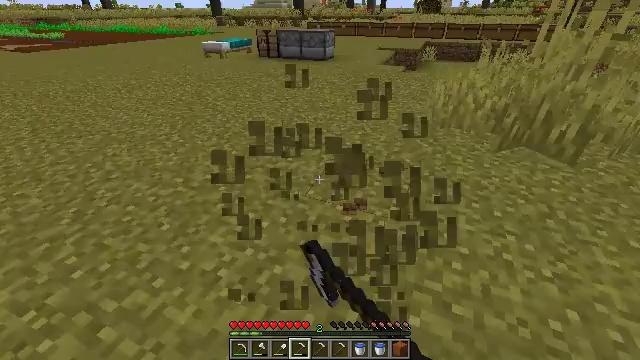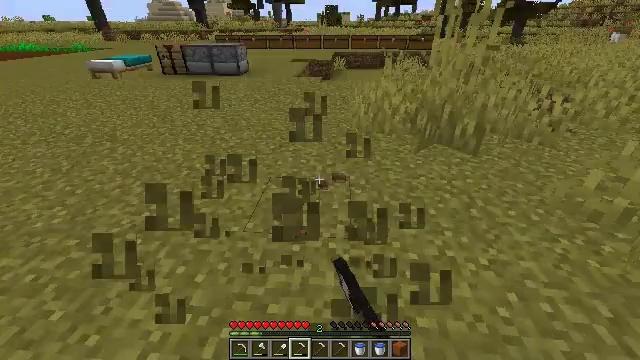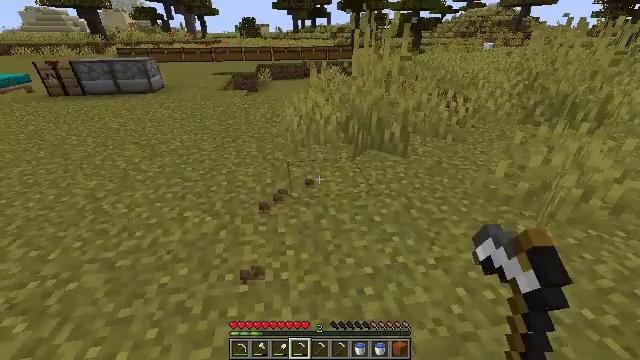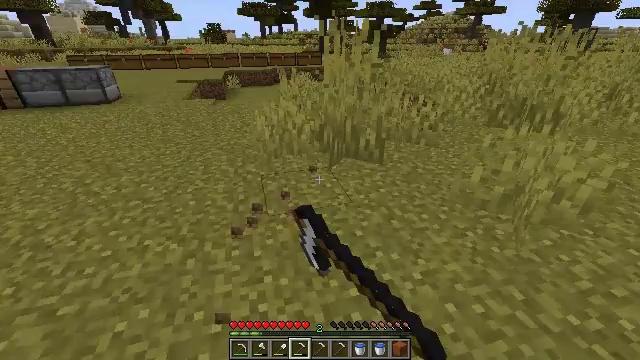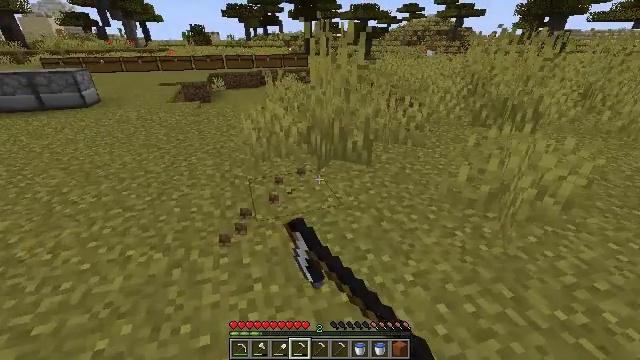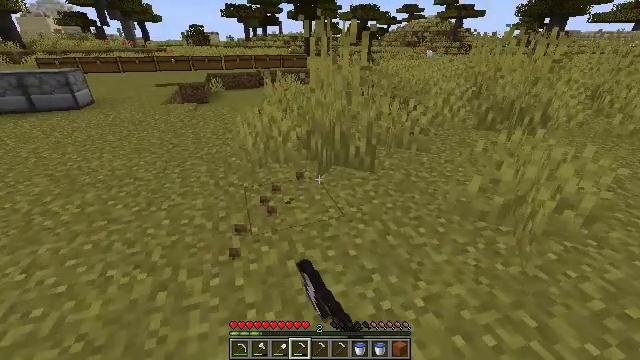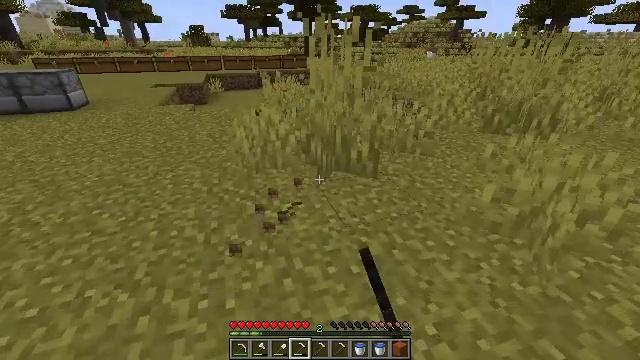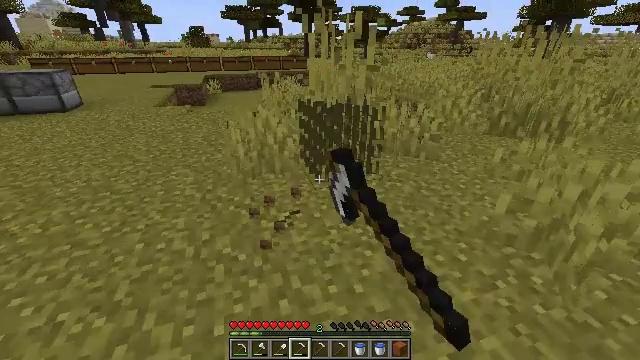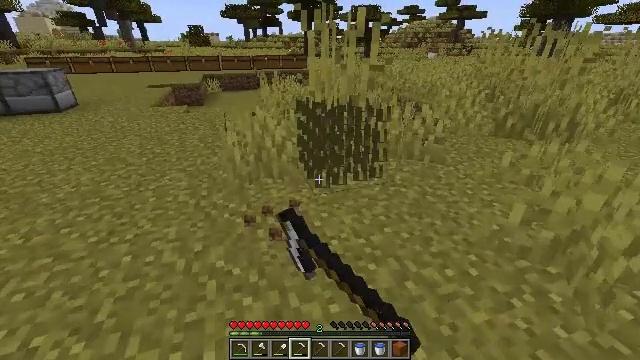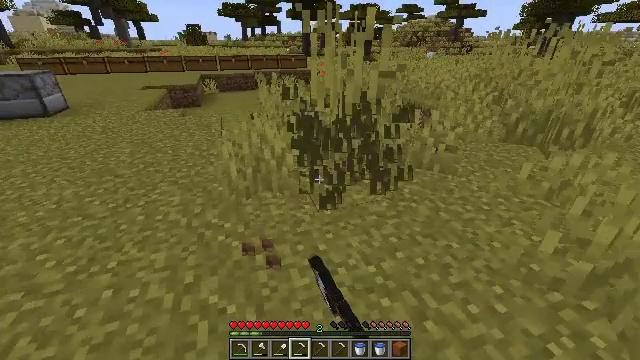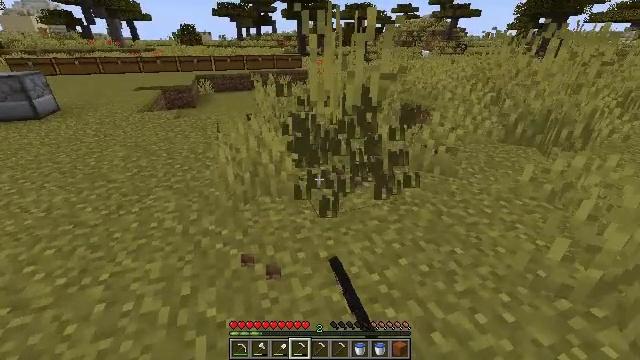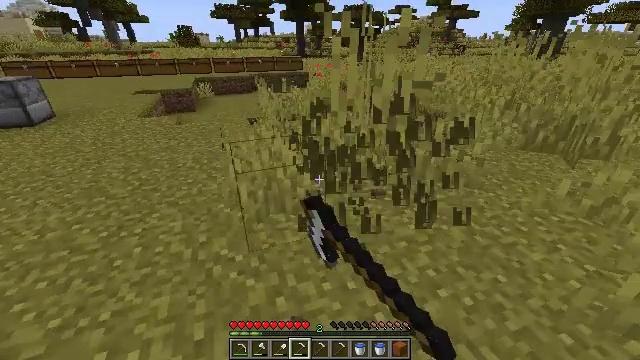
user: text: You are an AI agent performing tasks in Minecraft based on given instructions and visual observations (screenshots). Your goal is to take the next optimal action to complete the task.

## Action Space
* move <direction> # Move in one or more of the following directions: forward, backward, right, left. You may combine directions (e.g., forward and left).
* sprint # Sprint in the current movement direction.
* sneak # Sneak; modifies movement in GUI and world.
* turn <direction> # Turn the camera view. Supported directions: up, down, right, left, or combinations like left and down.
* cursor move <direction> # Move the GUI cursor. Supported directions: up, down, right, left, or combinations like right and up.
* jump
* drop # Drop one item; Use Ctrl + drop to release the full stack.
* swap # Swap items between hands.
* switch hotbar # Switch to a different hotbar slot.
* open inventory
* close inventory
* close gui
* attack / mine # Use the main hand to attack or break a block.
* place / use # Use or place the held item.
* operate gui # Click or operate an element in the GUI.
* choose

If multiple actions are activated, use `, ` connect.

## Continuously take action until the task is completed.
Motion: motion action
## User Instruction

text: Clear away tall grass.
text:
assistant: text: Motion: move forward, turn right and up, attack / mine
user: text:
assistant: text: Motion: move forward, turn right and up, attack / mine
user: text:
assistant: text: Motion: move forward, turn right and up, attack / mine
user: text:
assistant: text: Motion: move forward, turn right, attack / mine
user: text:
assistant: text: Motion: move forward, attack / mine
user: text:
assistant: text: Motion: move forward, attack / mine
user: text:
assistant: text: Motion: move forward, attack / mine
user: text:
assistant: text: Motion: move forward, attack / mine
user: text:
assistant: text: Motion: move forward and move left, attack / mine
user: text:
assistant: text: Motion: move forward and move left, attack / mine
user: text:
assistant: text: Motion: move forward and move left, attack / mine
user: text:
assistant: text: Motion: attack / mine